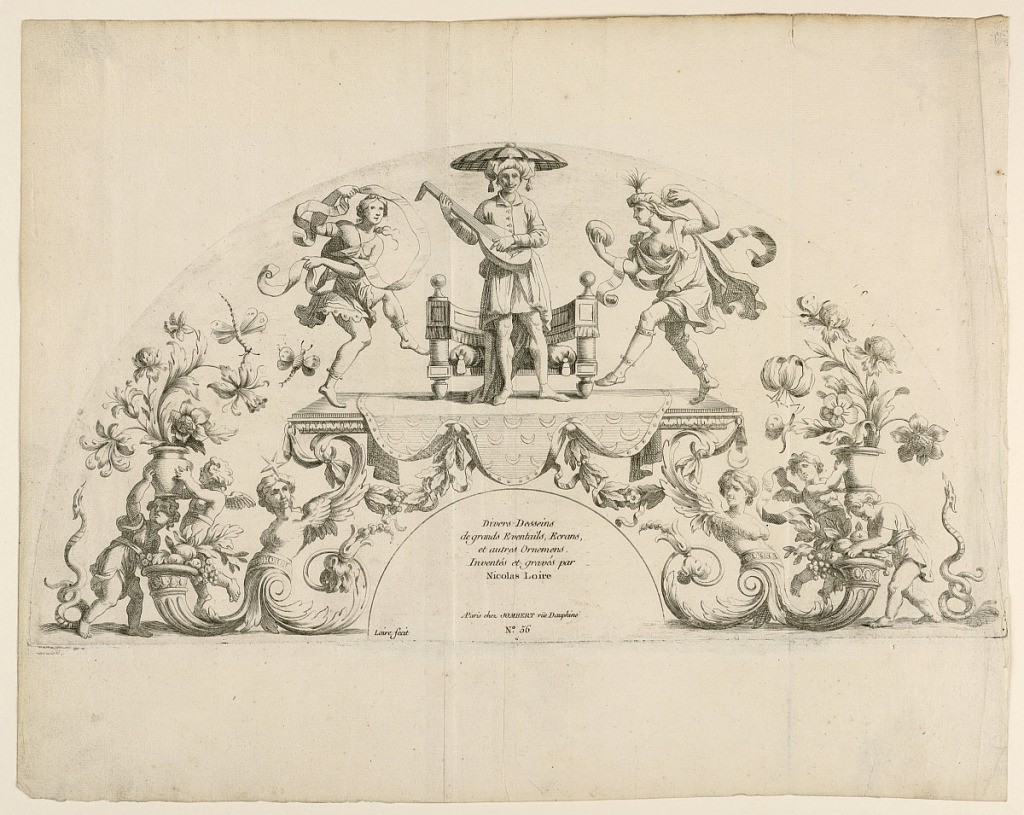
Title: Title plate of "Divers Desseins de grands Eventails, Ecrans, et autres Ornemens"
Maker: Alexis Loir, French, 1640 - 1713
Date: ca. 1670
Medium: Etching with engraving on white laid paper
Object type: Print
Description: Two Indian girls dance to the music of a lute player, on a platform which is supported by half-figures of harpies.  Snakes hiss at plants in pots supported by puttos.  The original signature "Loire fecit" in the bottom center.